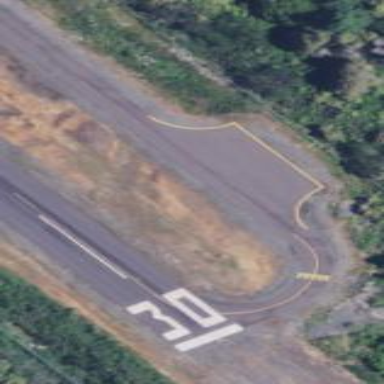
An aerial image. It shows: Apron at the airport.